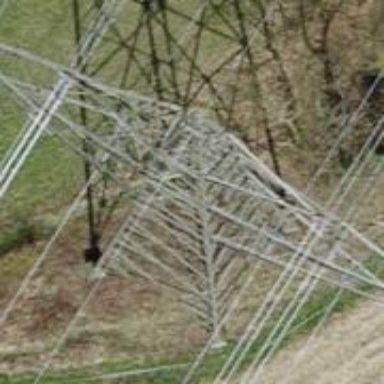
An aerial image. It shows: Power tower.